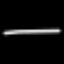
Label: line